Question: Considering the following table

The sequence value is a custom auto increment key combining letters and numbers that a particular client need for his system.
We made a function called GetNextSequence() which should return the next value of the sequence. The step to reading and updating the sequence goes as follow
1. Read the sequence value using the KeyId: SELECT Sequence FROM [Key] WHERE KeyId = @Id
2. Parse the sequence value and determine the next value
3. Write the sequence value to the table: UPDATE [Key] SET Sequence = @Sequence WHERE KeyId = @Id
Here is the C# code (simplified for clarity):
'''
var transaction = connection.BeginTransaction(IsolationLevel.RepeatableRead);
var currentSequenceValue = SqlUtils.ExecuteScalar(connection, transaction, "SELECT Sequence FROM [Key] WHERE KeyId = @Id", new SqlParameter("@Id", keyId));
var updatedSequenceValue = ParseSequence(currentSequenceValue);
SqlUtils.ExecuteScalar(connection, transaction, "UPDATE [Key] SET Sequence = @Sequence WHERE KeyId = @Id", new SqlParameter("@Id", keyId), new SqlParameter("@Sequence", updatedSequenceValue));
transaction.Commit();
return updatedSequenceValue;
'''
Our problem reside in that two different servers can access the same sequence and we end up getting a deadlock
In C#, I tried to set up different lock combination like a transaction isolation 'IsolationLevel.RepeatableRead' or 'IsolationLevel.Serializable' or in SQL using table hint 'ROWLOCK' and 'HOLDLOCK', but without success.
I want that each server be able to read, manipulate and update a sequence in a atomic way. What is the proper way to setup a lock for this situation?
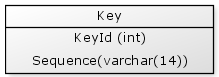
Answer: I suggest using an exclusive row-level lock for the duration of a transaction (ROWLOCK, XLOCK, HOLDLOCK). Your use of hints etc so far isn't enough.
'''
BEGIN TRAN
SELECT Sequence FROM [Key] WITH (ROWLOCK, XLOCK, HOLDLOCK) WHERE KeyId = @Id
Parse the sequence value and determine the next value
UPDATE [Key] SET Sequence = @Sequence WHERE KeyId = @Id
COMMIT
'''
Although, I'd look at at least reducing scope to a single transaction
'''
UPDATE [Key] WITH (ROWLOCK, XLOCK, HOLDLOCK)
SET Sequence = dbo.scalarudf(...)
WHERE KeyId = @Id
'''
Edit: you don't need HOLDLOCK if you use SERIALIZABLE. And "RepeatableRead" may not be enough because of how ranges are locked